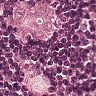
Metastatic tissue present: yes